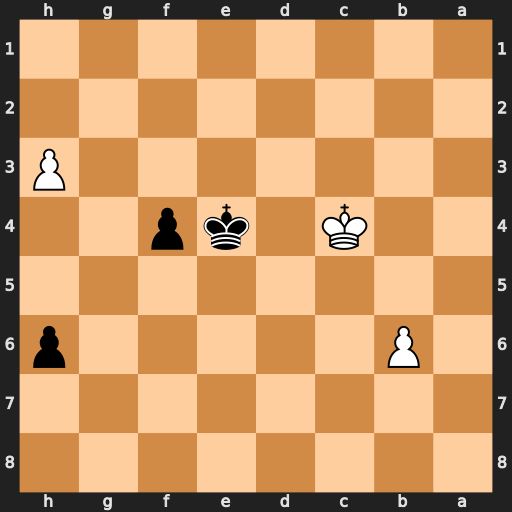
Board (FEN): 8/8/1P5p/8/2K1kp2/7P/8/8
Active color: b
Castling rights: -
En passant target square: -
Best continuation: f3 b7 f2 b8=Q f1=Q+ Kc5 Qc1+